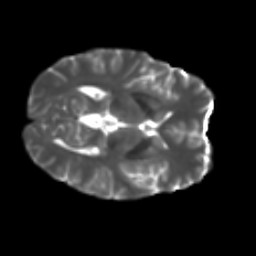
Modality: T2w
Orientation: axial
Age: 33
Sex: female
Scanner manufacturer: ge
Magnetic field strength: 3 T
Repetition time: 7.8 s
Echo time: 0.0642 s